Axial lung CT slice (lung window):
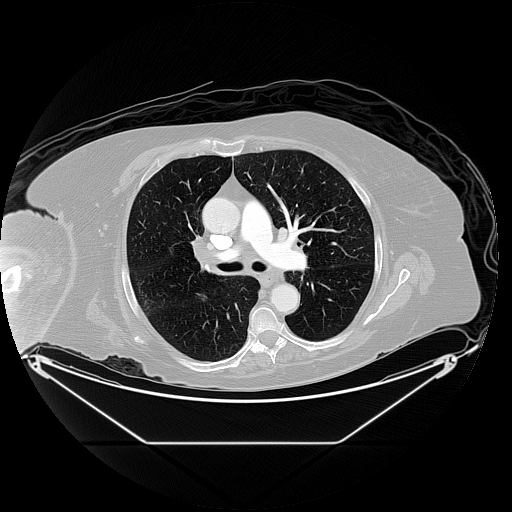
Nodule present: no